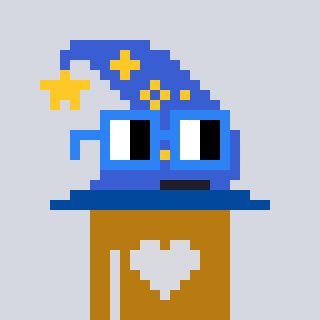
a pixel art character with square blue glasses, a wizard hat-shaped head and a gold-colored body on a cool background